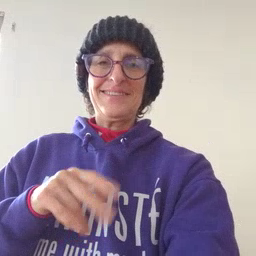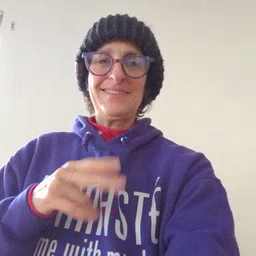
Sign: dirty